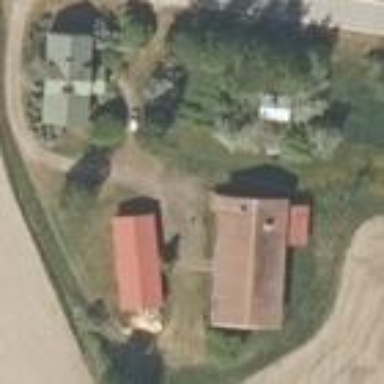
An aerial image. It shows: Farmyard area.